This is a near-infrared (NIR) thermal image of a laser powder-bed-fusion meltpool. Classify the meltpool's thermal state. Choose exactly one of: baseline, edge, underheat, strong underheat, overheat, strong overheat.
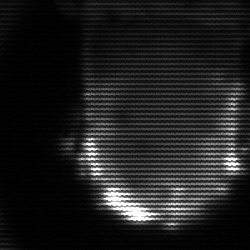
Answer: baseline